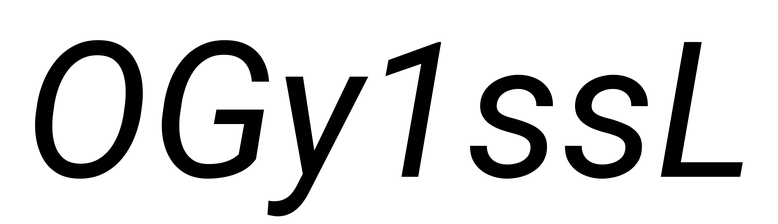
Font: Roboto-Italic_Italic